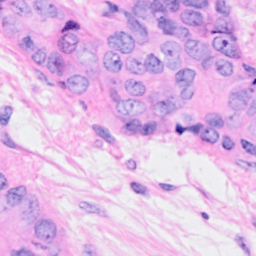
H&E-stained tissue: Breast